Question: I've been looking for 3 days for a an eclipse plugin that helps you to create a visual component diagram. I also want to be able to extract the XMI file that corresponds to the diagram I create. So far I tried <URL>, but after installing them, I couldn't find what I need. I only got stuff like this:

I have no problem with using a non-eclipse based tool, as long as it serves my need.
Any help? Thanks.
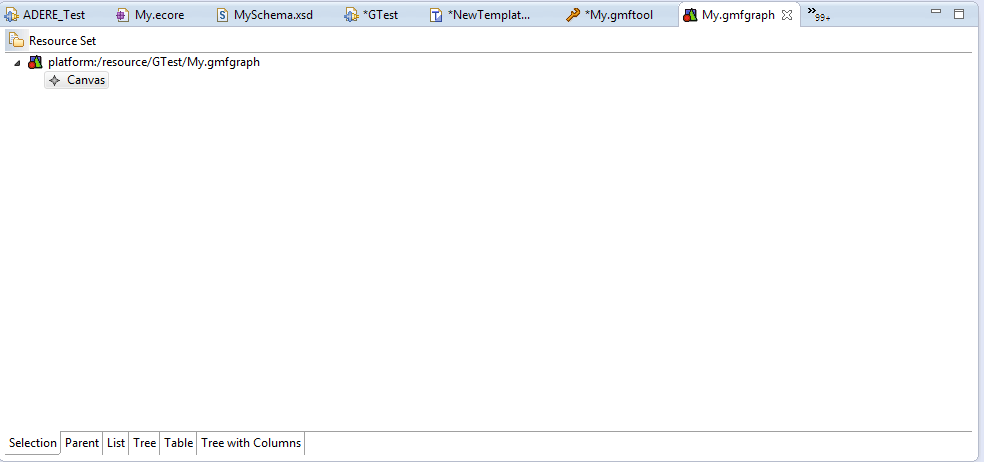
Answer: What worked for me is <URL>. I downloaded a trial version, and it perfectly matches my need. I can buy it later. No problem.